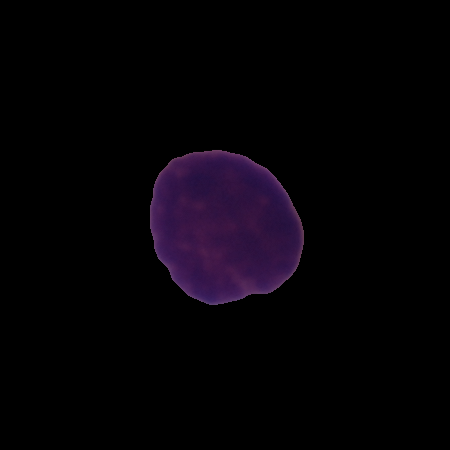
Label: healthy